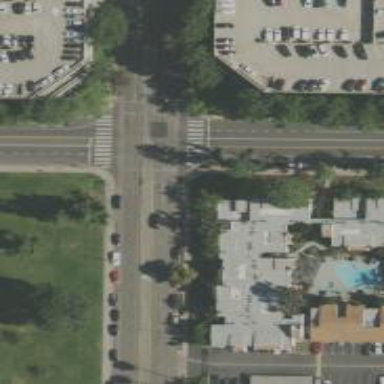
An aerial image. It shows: Tertiary road with separate sidewalk.